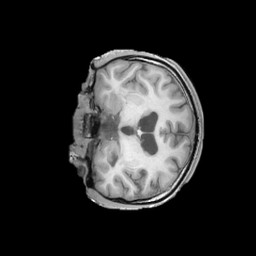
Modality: T1w
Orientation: coronal
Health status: ill
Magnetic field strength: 3 T